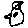
Label: cat